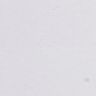
Metastatic tissue present: no